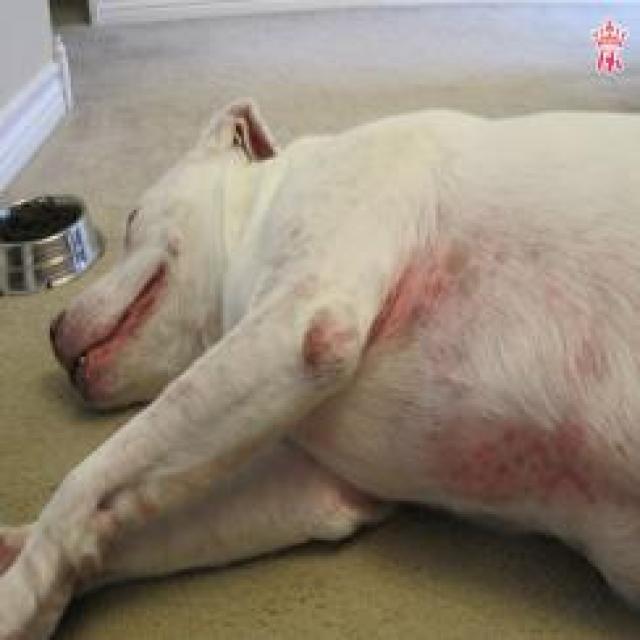
Canine hypersensitivity reaction — allergic skin response with urticaria, erythema, pruritus, and angioedema. May be food, environmental, or flea allergy related.